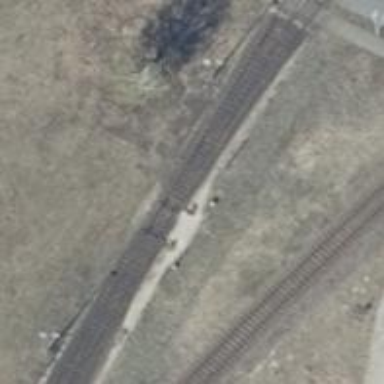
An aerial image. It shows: Railway switch.